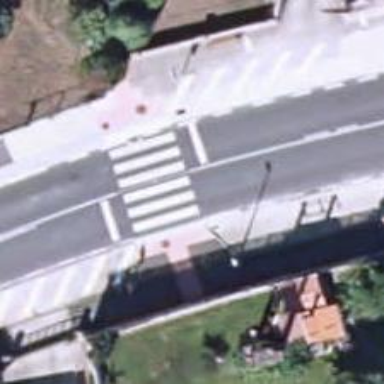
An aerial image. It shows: Uncontrolled zebra crossing on the road.